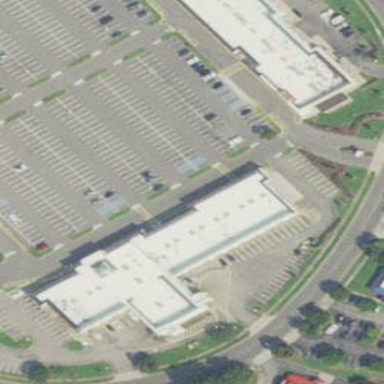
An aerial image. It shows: Commercial building.